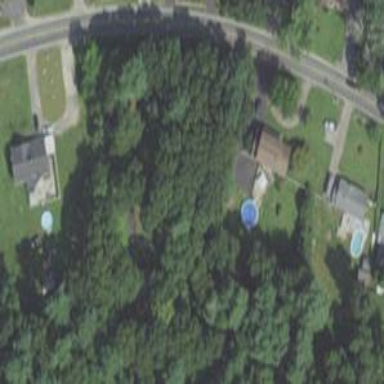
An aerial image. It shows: Driveway.